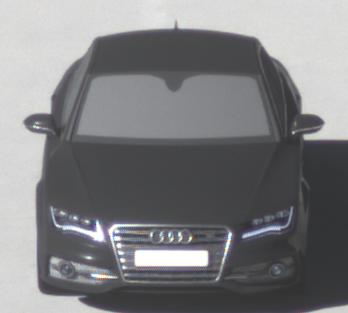
Make: Audi
Model: S7 Sportback cod
Detailed model: S7 (4G) Sportback
Model produced from: 2012/06
Model produced until: 2014/05
Doors: 5
Color: black
Road condition: dry road
Daytime: morning or afternoon
Contrast: high contrast